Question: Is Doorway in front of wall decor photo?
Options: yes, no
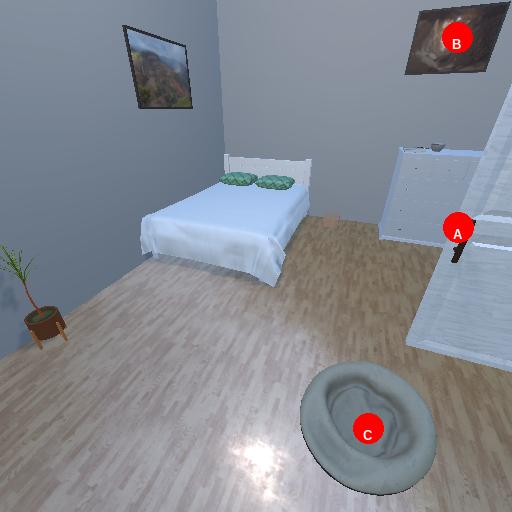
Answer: yes